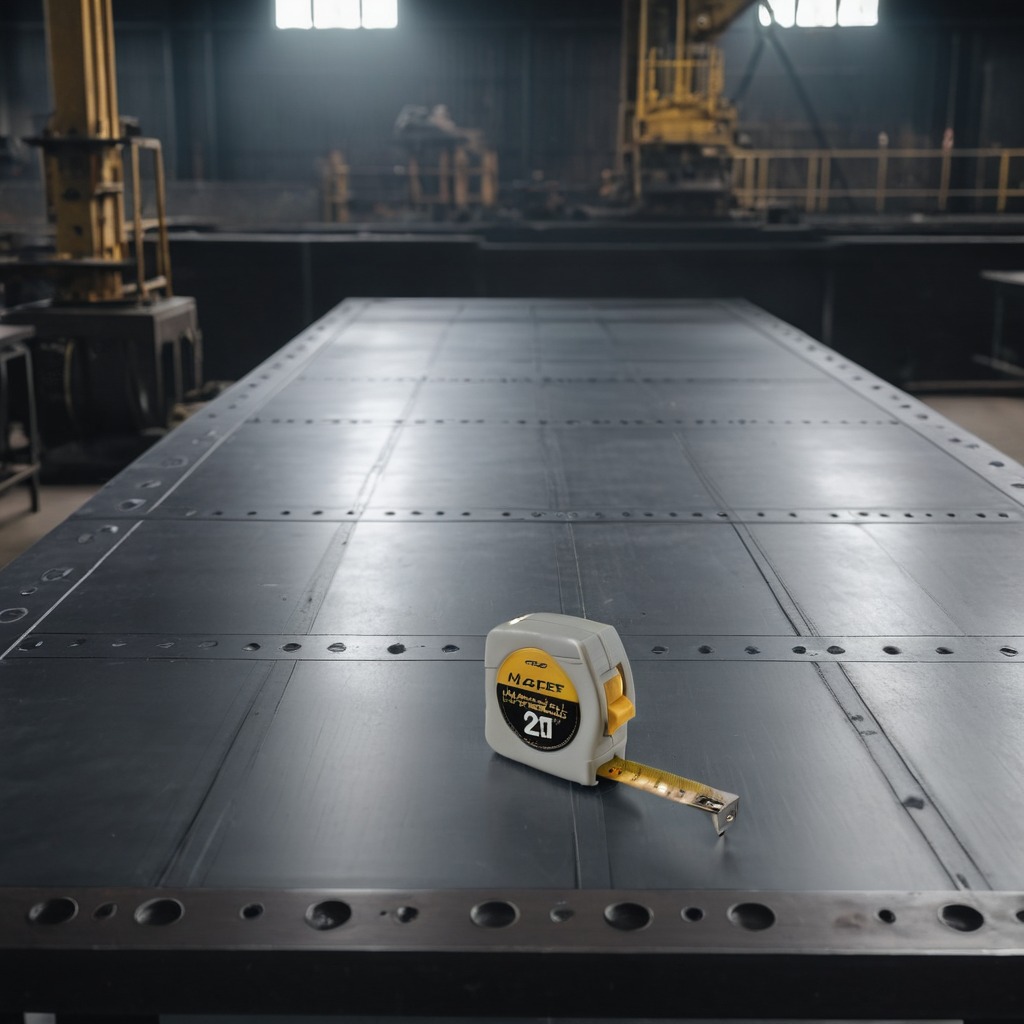
A measuring tape is lying on the cold steel table in a mining workshop.